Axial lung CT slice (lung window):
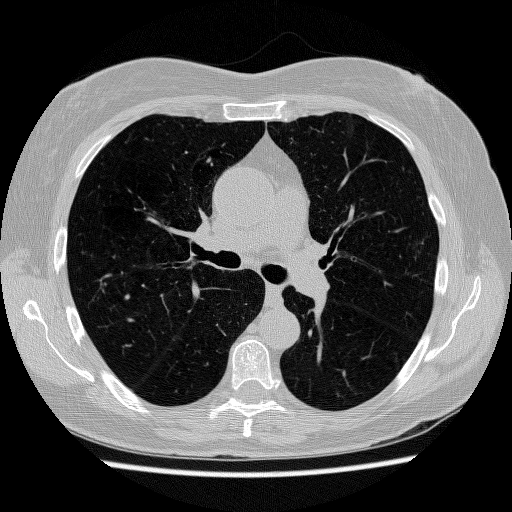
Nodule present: no